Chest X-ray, PA view. Patient: 67 years old, sex M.
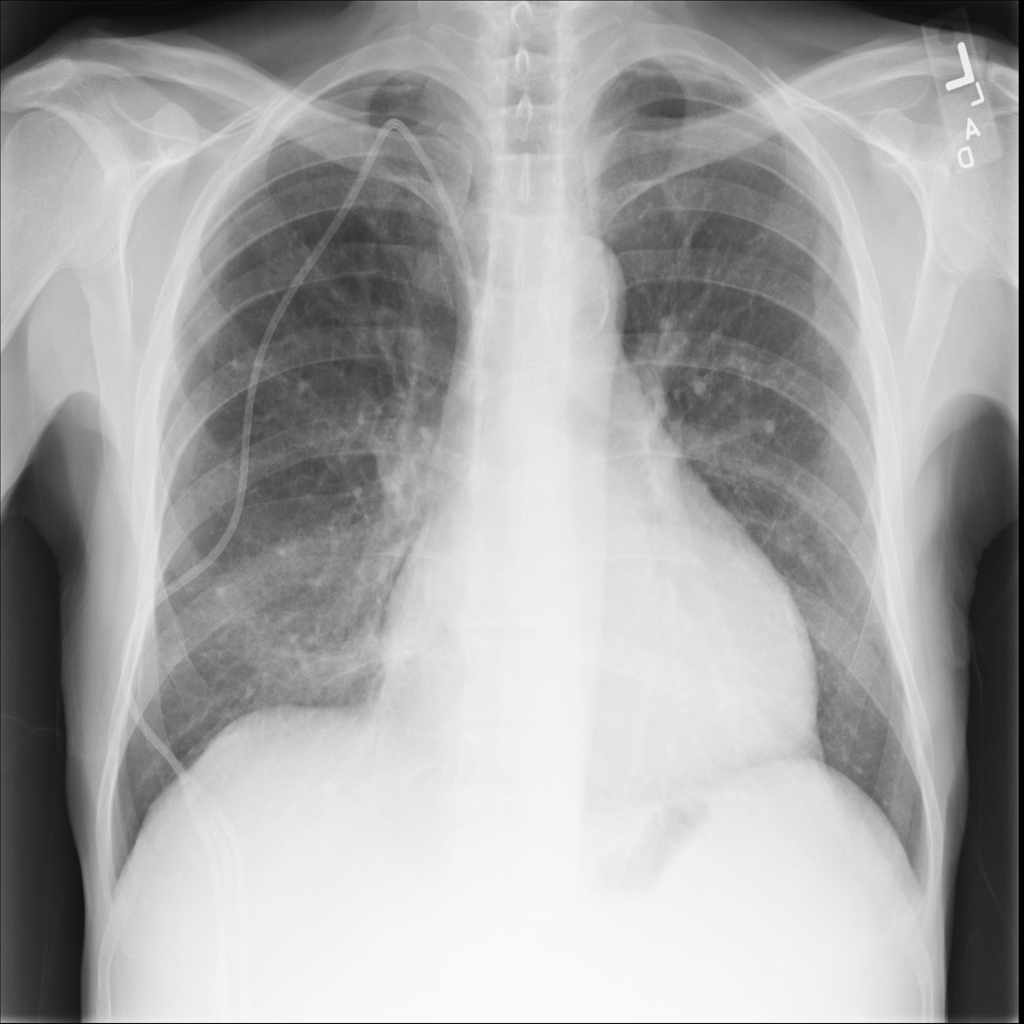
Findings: Cardiomegaly, Infiltration